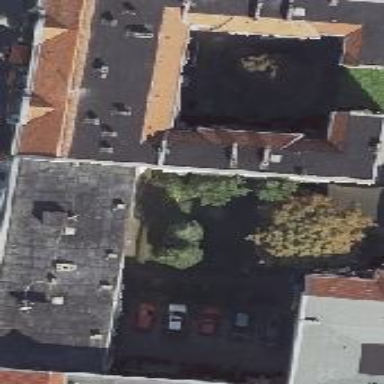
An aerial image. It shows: Building with apartments featuring roof made of roof tiles in double saltbox shape.